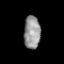
Tissue: prostate
Cell type: T cells
Senescence score: 0.3558
Nuclear area (px): 536
Mean DAPI intensity: 148.332